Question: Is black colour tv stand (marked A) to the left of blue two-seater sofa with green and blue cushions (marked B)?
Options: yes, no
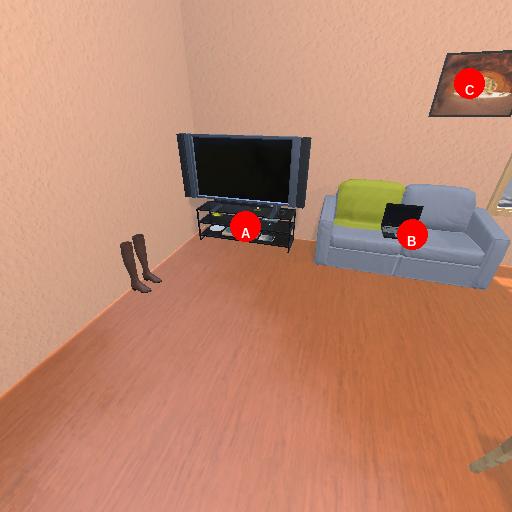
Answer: yes